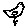
Label: bird